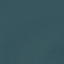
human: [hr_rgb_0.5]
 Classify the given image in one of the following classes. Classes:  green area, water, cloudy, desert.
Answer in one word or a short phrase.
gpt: water